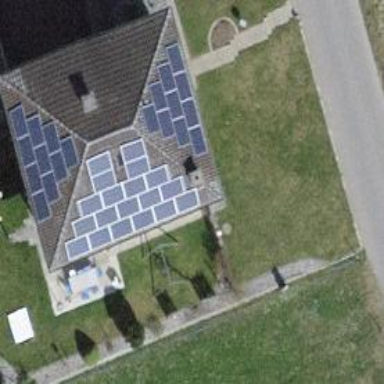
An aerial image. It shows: Solar power generator utilizing photovoltaic technology with solar photovoltaic panels.